Question: I am new to CSS but I am trying to create this layout:

I have tried to have a wack at this, and here is the code I have:
<URL>
Now, I know this is basic, but what am I doing wrong?
P.s I want this to cope with a field of any height (i.e very tall)
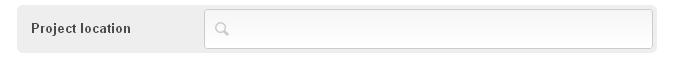
Answer: Add '.fieldwrapper{display:inline-block}'
As div is block element, it is getting displayed in the next row so make it inline block then it flows in the same row.
Demo <URL>
---
In simple form you can remove div around input and write like below
'''
<div class="r6 dc3 ts2 p4">
<label field_id="None" for="sender">Sender email address</label>
<input class="field r2 lft dc1 tc5 ts3" placeholder="Email" type="text" value="">
</div>
.lft { float: left; }
ul, li { list-style-type: none; }
.ts3 { font-size: 15px; }
.dc3 { background-color: #808080; }
.tc5 { color: #333333; }
.p4 { padding: 4px; }
.r2 { border-radius: 2px; -moz-border-radius: 2px; -webkit-border-radius: 2px; }
.r6 { border-radius: 6px; -moz-border-radius: 6px; -webkit-border-radius: 6px; overflow:auto}
.field { line-height:27px; font-family:arial, sans-serif; border-color: #d9d9d9; border-top:solid 1px #c0c0c0; padding-left:5px; margin-right: 15px; width:250px; }
label{float:left; padding-right:15px}
'''
demo <URL>